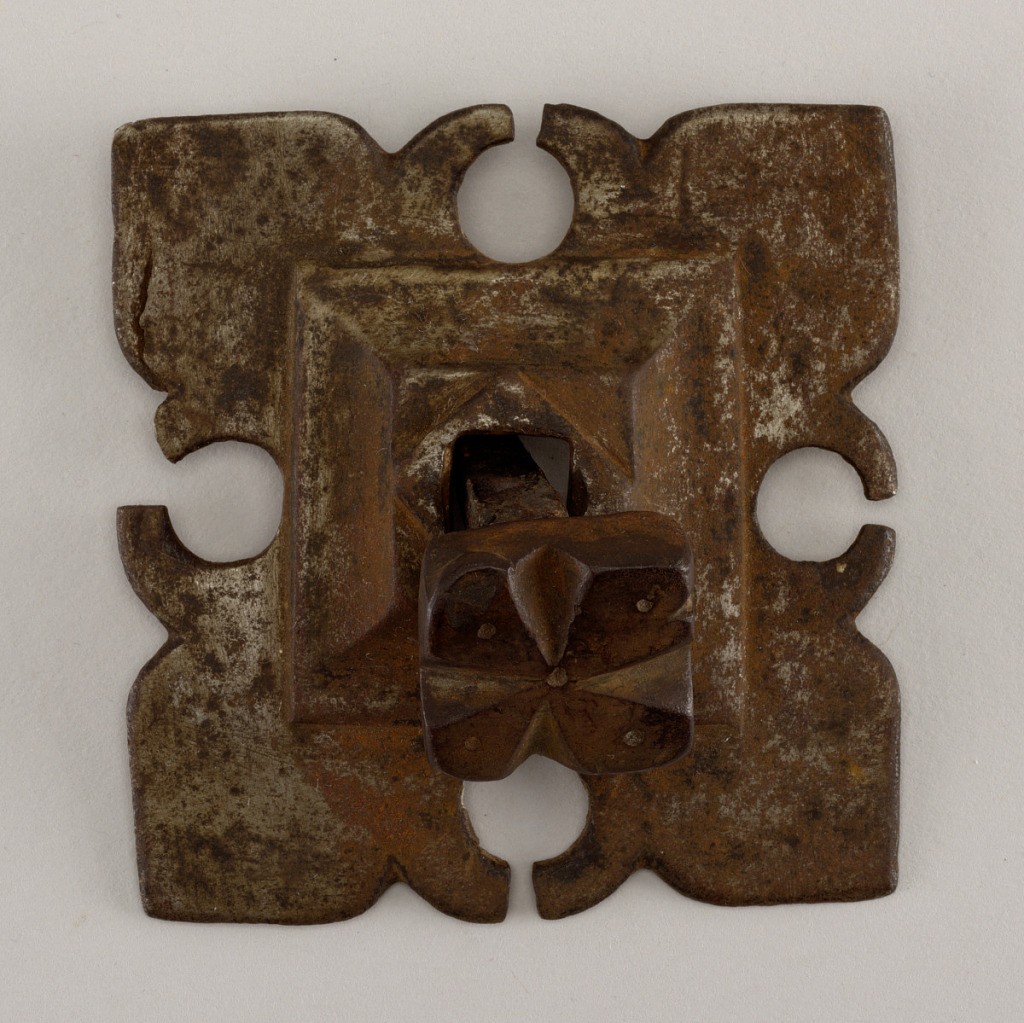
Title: Decorative door boss and nail
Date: ca. 1550–1700
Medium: Steel-plated wrought iron
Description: Flat, square mount with square molded element rising at center. Each quadrant of design has a projecting cusp and two barbs forming a leaf-like pattern. Grooved nail heads on a square shank.